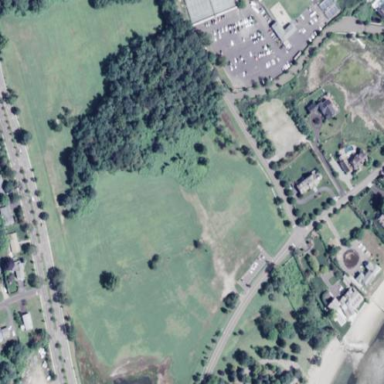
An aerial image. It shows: Existing Preserved Open Space categorized as park.